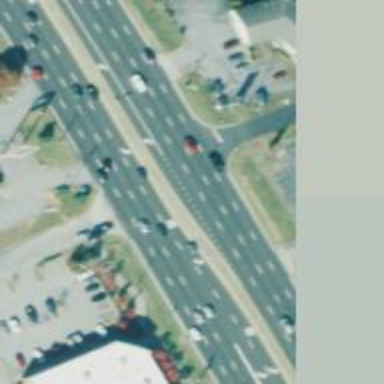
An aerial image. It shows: Asphalt trunk highway.